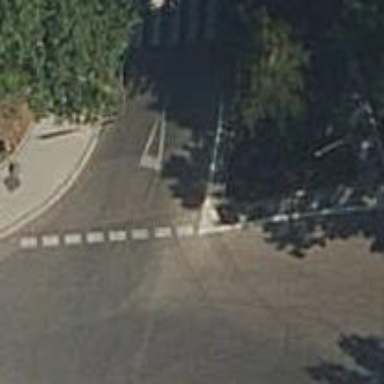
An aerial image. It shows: Road with "give way" sign.